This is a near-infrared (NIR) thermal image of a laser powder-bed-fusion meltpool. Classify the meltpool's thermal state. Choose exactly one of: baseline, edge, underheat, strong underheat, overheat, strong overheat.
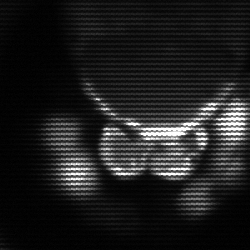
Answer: baseline